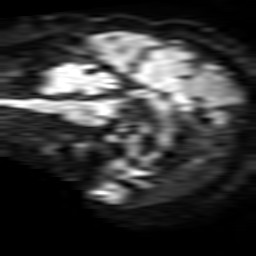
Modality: TRACE
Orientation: sagittal
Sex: female
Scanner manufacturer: philips
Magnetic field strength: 3 T
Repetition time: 4.007 s
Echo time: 0.06134 s